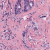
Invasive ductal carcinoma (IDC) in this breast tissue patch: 1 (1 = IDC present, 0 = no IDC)